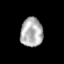
Tissue: prostate
Cell type: Myeloid cells
Senescence score: 0.3543
Nuclear area (px): 637
Mean DAPI intensity: 176.399